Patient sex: F
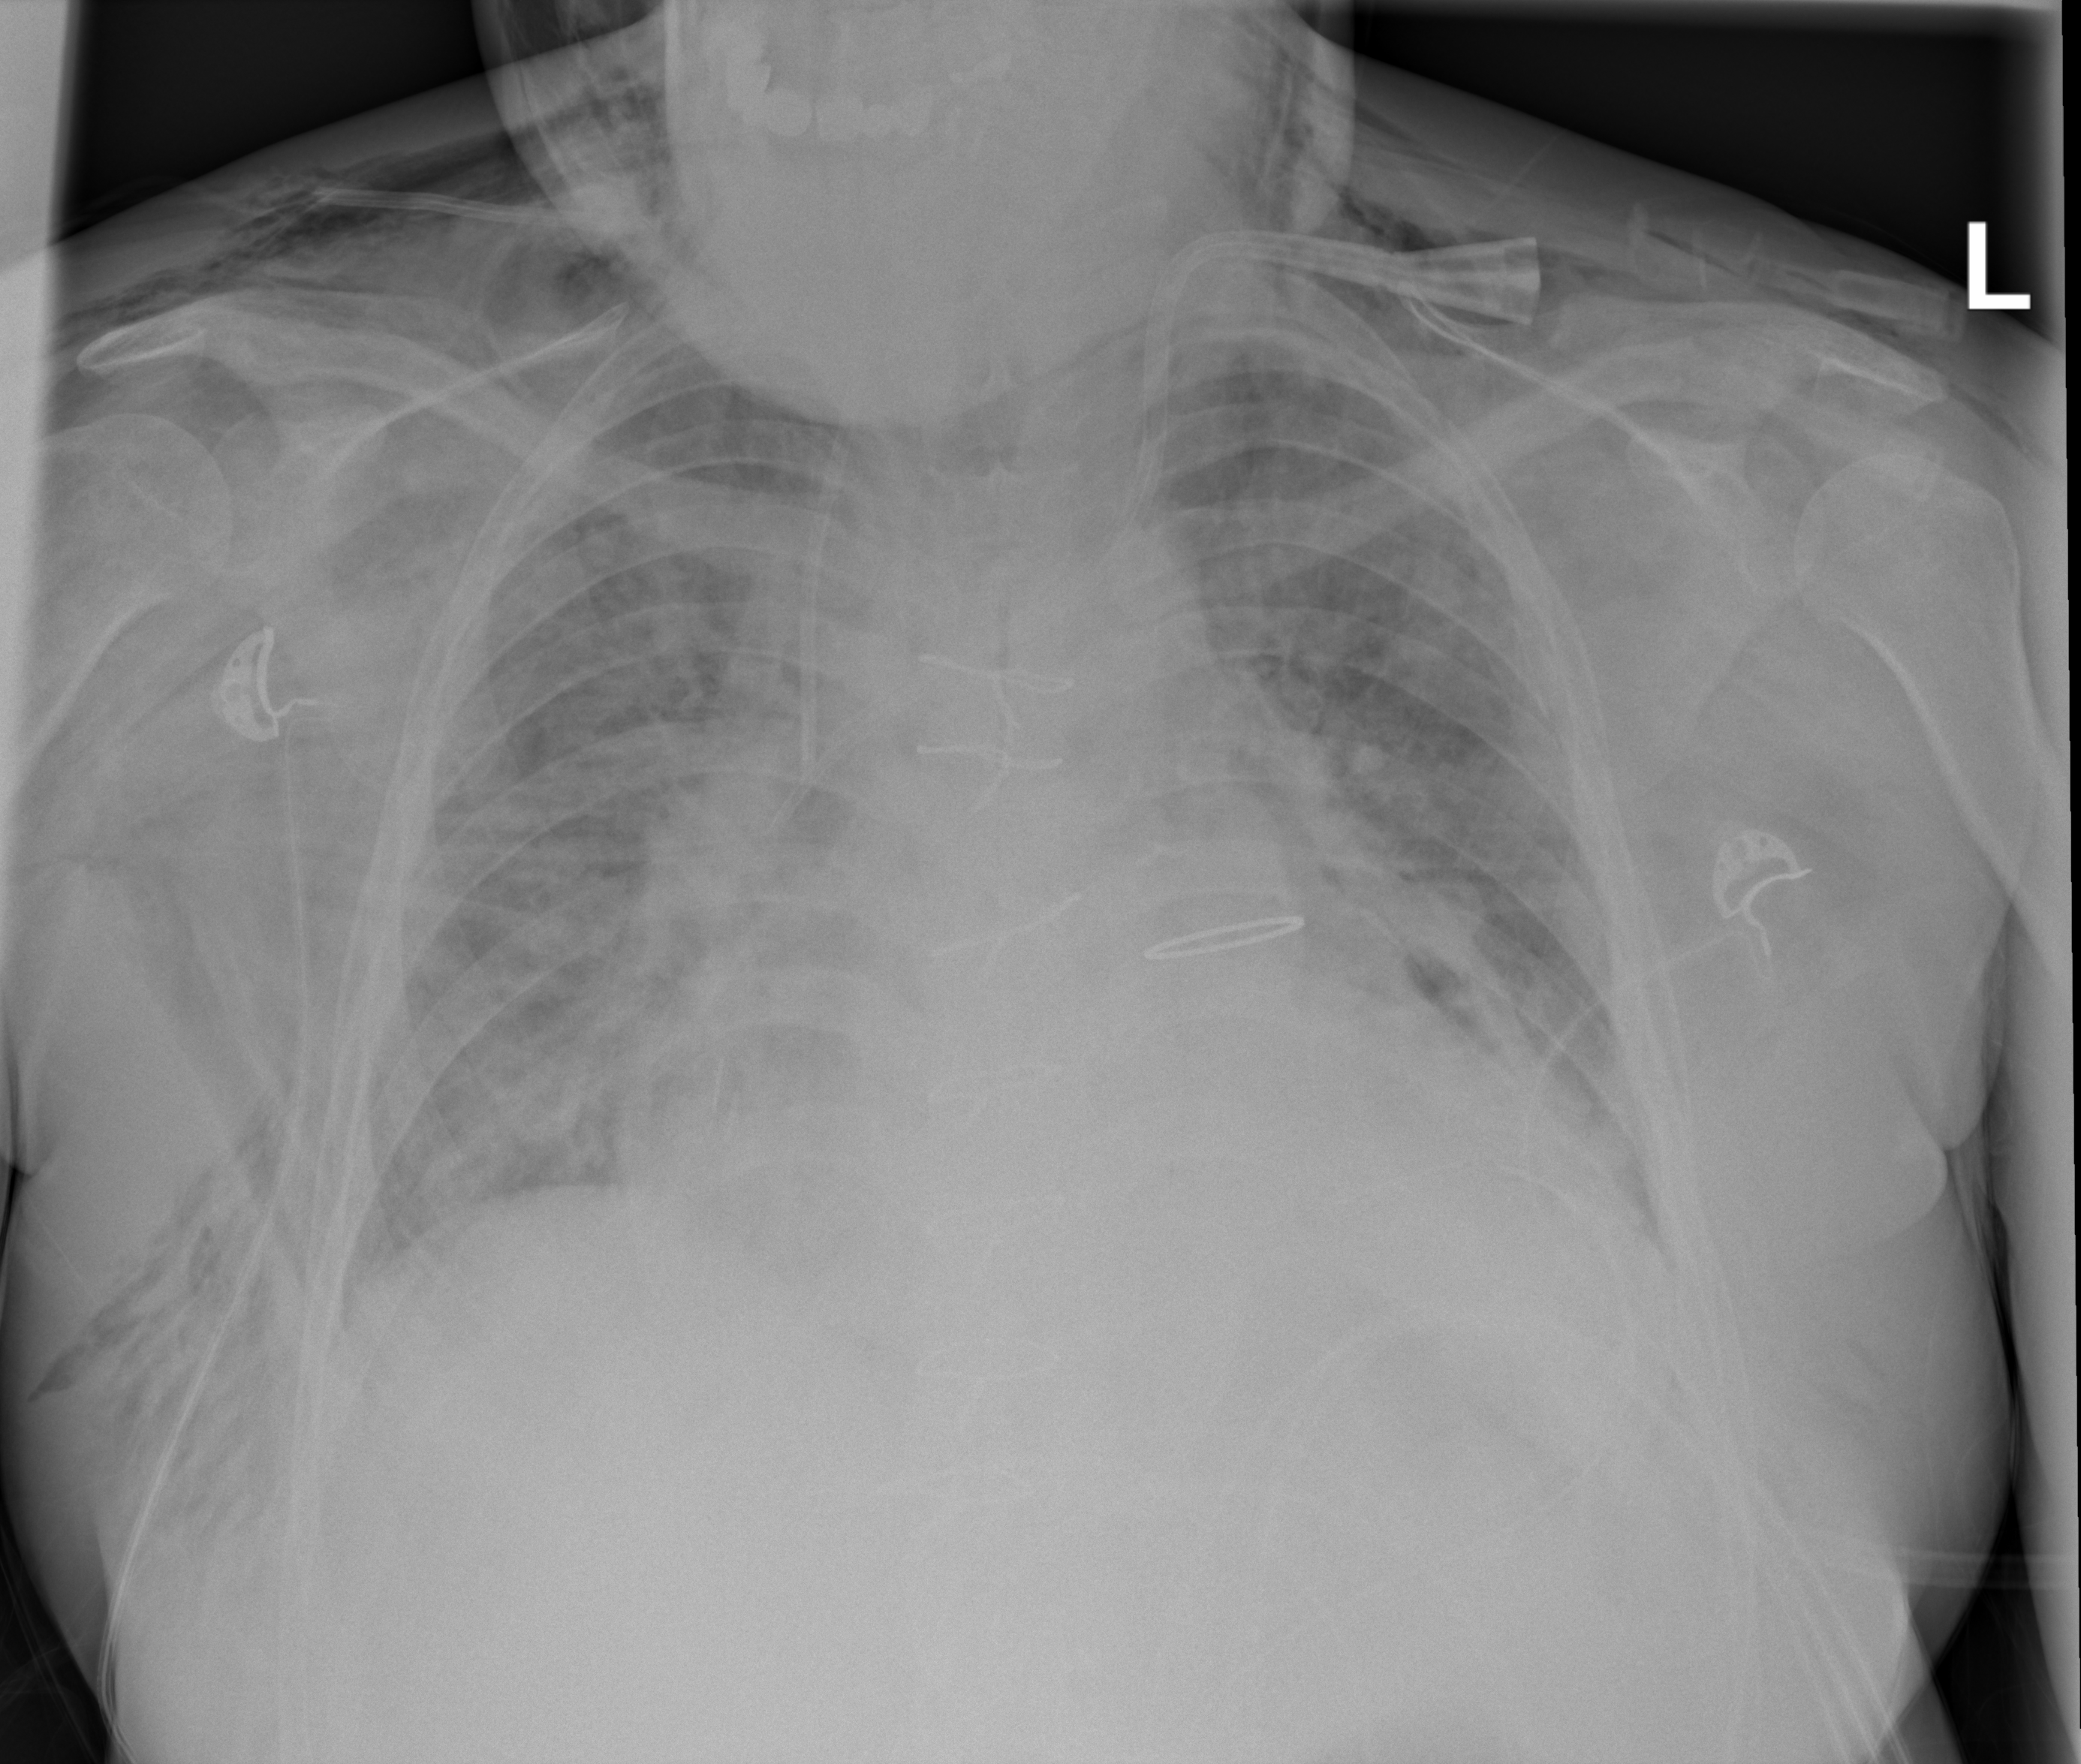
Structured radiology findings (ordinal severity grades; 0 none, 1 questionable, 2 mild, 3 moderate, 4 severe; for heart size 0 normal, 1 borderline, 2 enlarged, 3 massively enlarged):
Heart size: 3
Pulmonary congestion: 3
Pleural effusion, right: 0
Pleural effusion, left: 0
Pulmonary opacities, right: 3
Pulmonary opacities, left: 3
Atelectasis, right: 3
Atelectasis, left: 3